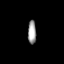
Tissue: prostate
Cell type: T cells
Senescence score: 0.7713
Nuclear area (px): 191
Mean DAPI intensity: 159.157